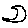
Label: moon